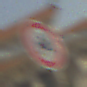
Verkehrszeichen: VerbotKraftraeder
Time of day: MorningAfternoon
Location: Outdoor (Suburban)
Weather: Clear
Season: NotSpecified
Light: Natural